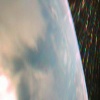
Label: sunburn